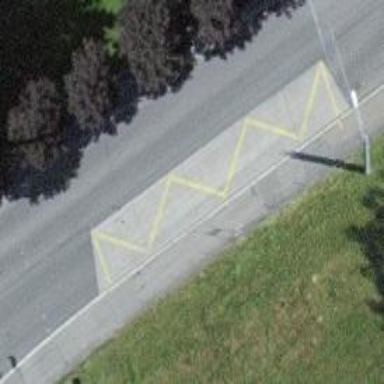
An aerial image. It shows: Bus stop with platform for public transport.